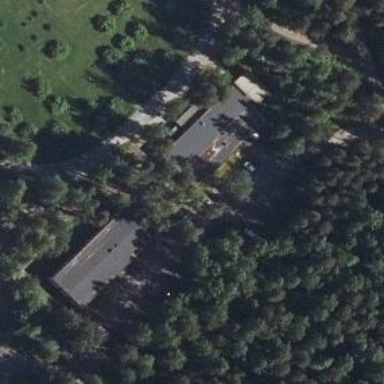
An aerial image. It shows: Hostel for tourism.